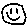
Label: smiley face